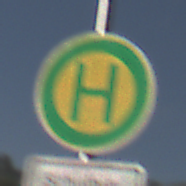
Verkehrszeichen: Haltestelle
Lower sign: ZeitangabenMitBeschraenkungAufWochentage5
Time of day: MorningAfternoon
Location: Outdoor (Nature)
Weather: PartlyCloudy
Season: NotSpecified
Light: Natural